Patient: sex F, age 59
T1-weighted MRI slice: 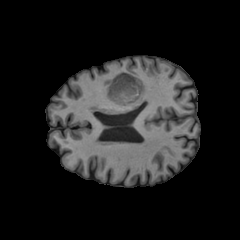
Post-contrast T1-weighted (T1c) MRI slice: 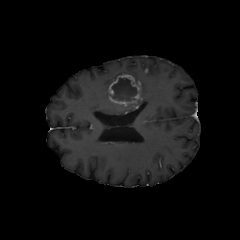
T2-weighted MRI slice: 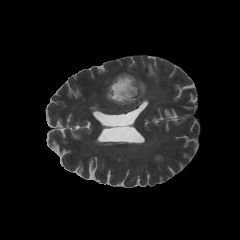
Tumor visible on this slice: yes
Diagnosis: Glioblastoma, IDH-wildtype
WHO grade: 4